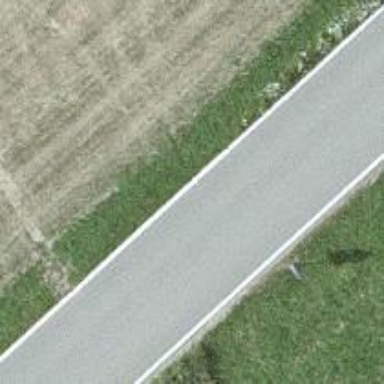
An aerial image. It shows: Tertiary road with asphalt surface.